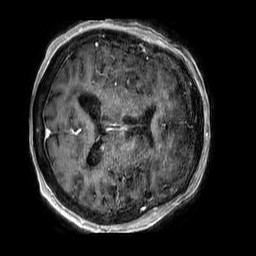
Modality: T1w
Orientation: axial
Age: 78
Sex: female
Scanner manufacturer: philips
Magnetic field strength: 3 T
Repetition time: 0.006667 s
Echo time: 0.002986 s